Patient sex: F
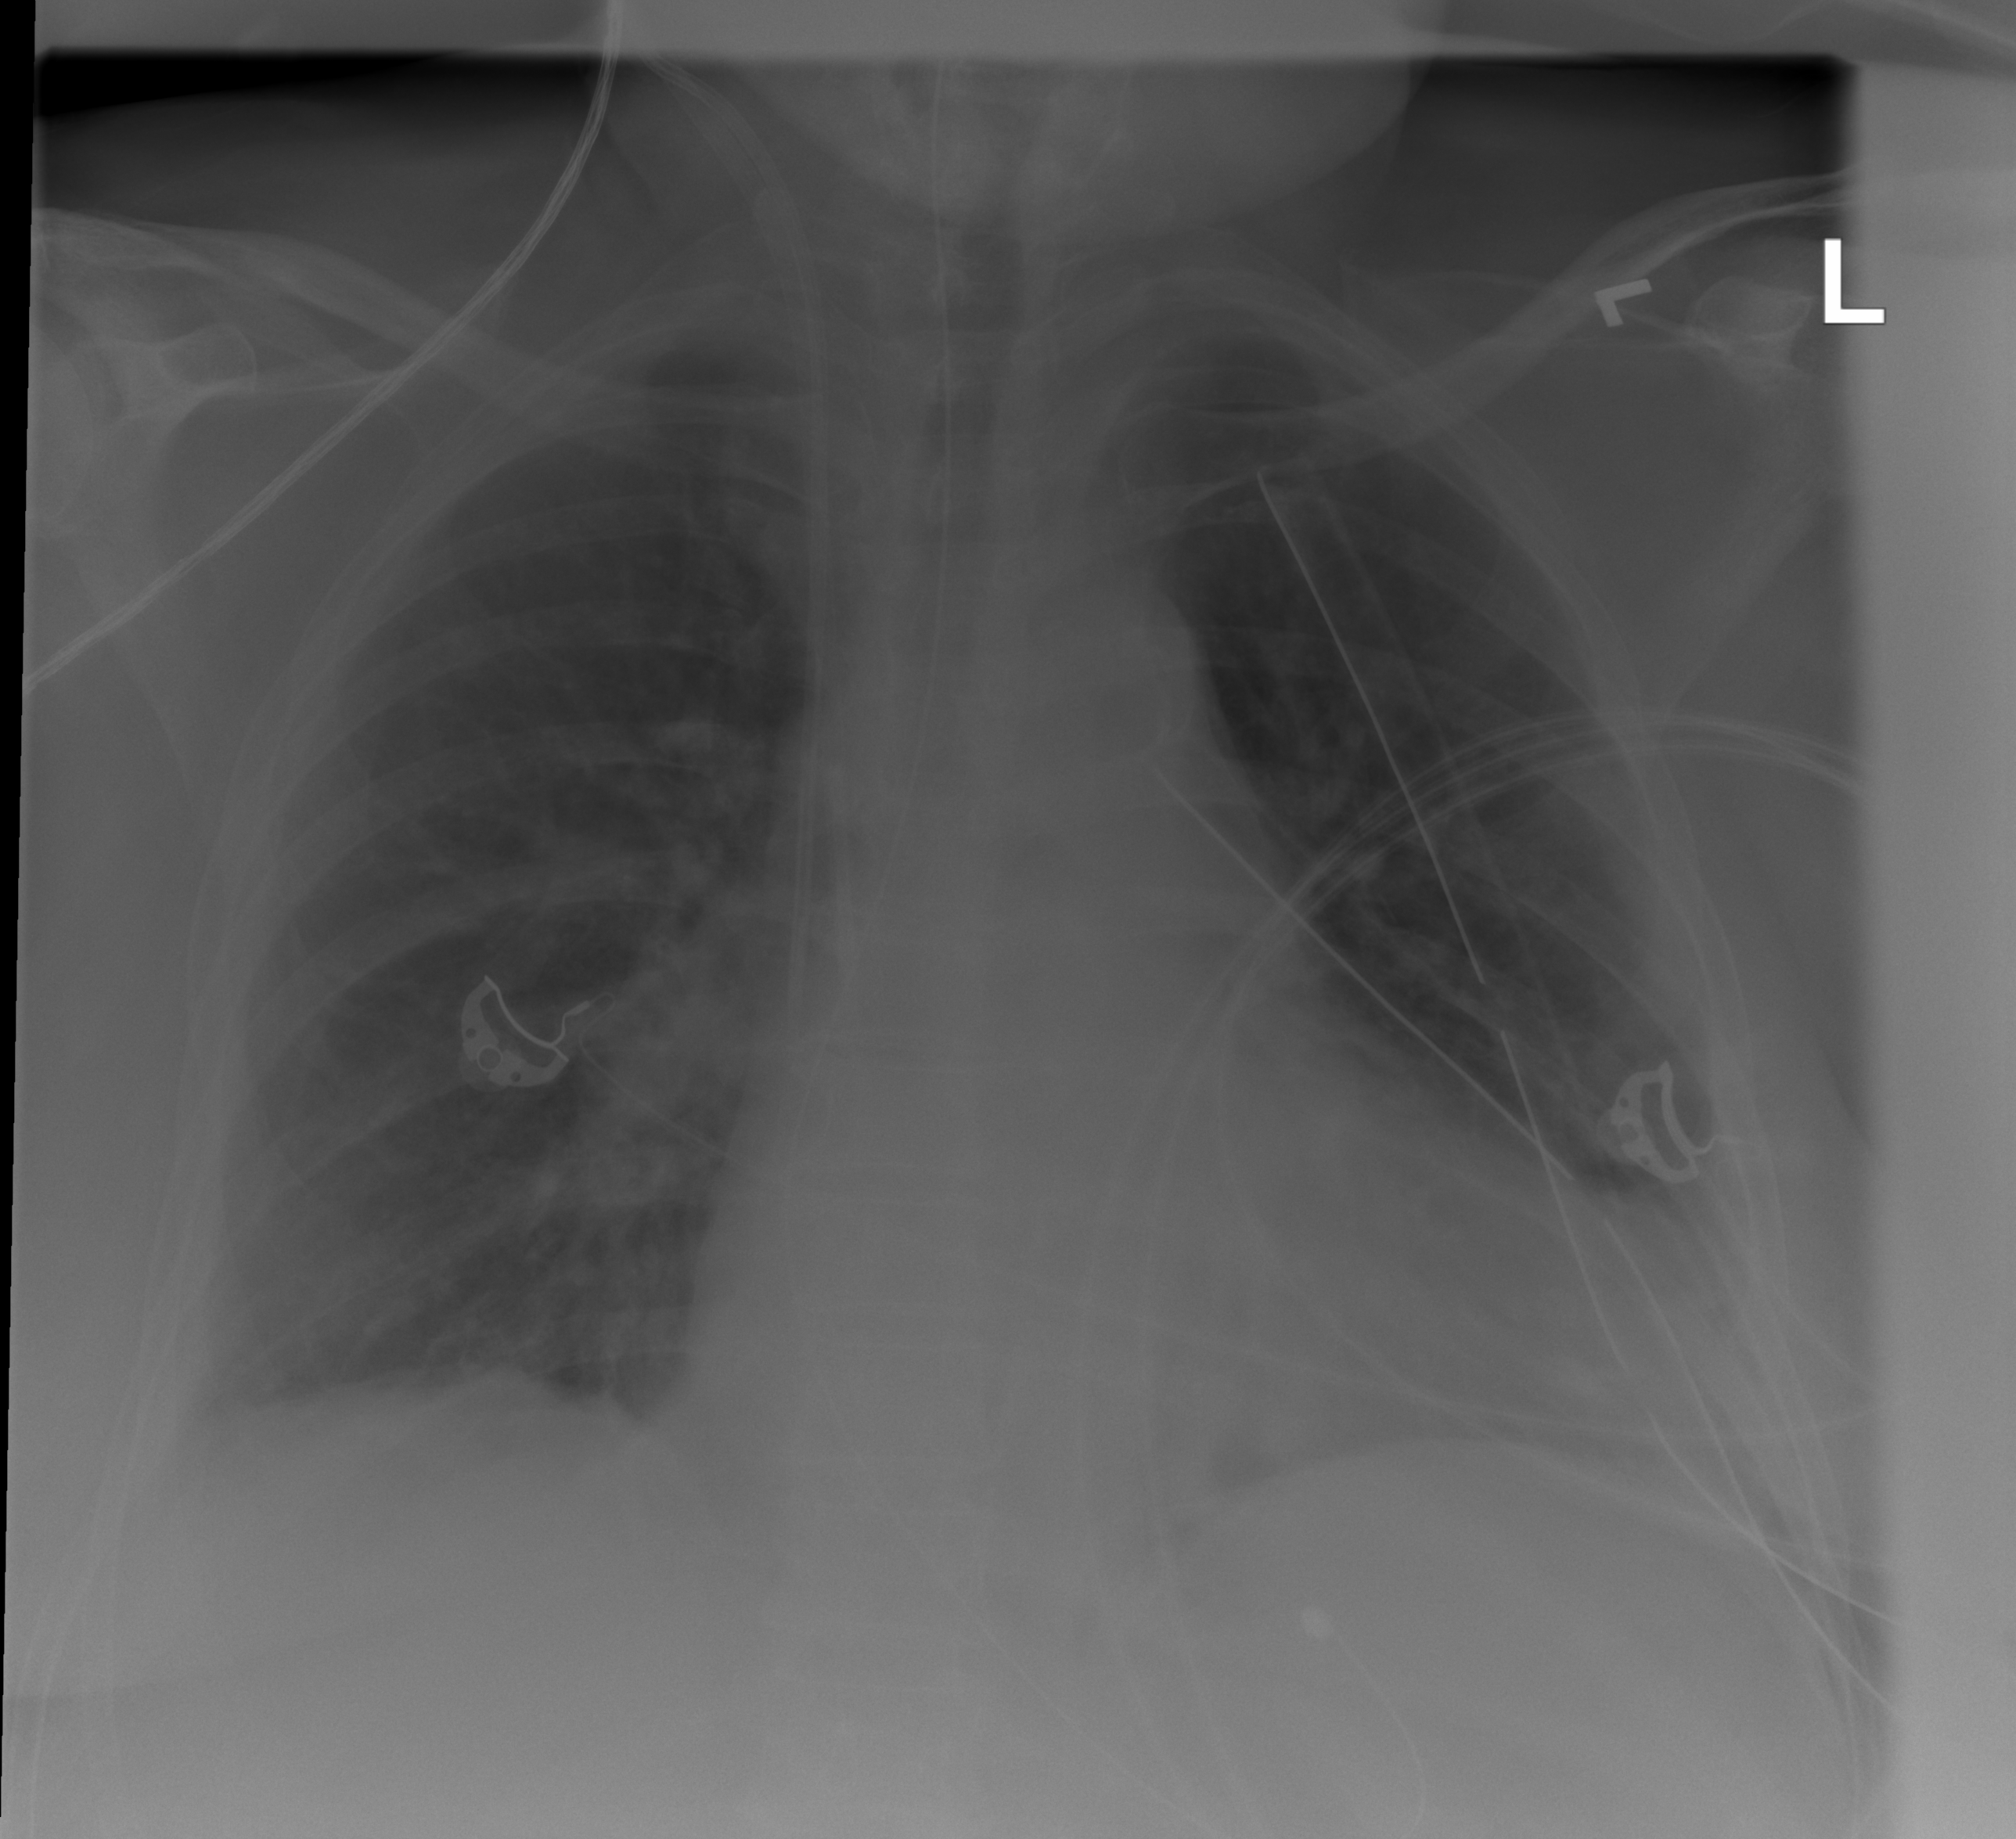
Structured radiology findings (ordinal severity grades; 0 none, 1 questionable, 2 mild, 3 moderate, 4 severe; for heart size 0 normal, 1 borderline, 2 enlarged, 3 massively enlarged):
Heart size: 2
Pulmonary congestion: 0
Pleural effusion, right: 0
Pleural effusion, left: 0
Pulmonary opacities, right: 0
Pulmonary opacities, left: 0
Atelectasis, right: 2
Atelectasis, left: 0